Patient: sex F, age 58
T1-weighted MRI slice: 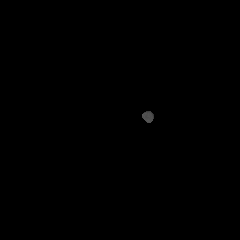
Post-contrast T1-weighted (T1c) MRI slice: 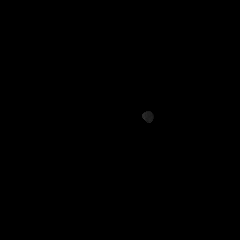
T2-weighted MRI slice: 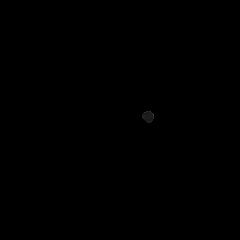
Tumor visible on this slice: no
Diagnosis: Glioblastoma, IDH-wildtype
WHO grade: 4